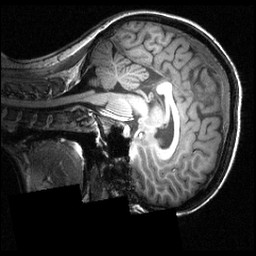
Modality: T1w
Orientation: sagittal
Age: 26
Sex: female
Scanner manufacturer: siemens
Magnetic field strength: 3.951 T
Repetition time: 1.5 s
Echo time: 0.00335 s